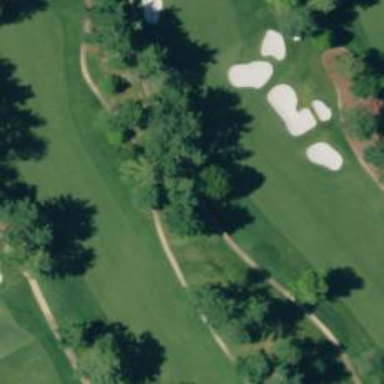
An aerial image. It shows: Path designated for golf carts.